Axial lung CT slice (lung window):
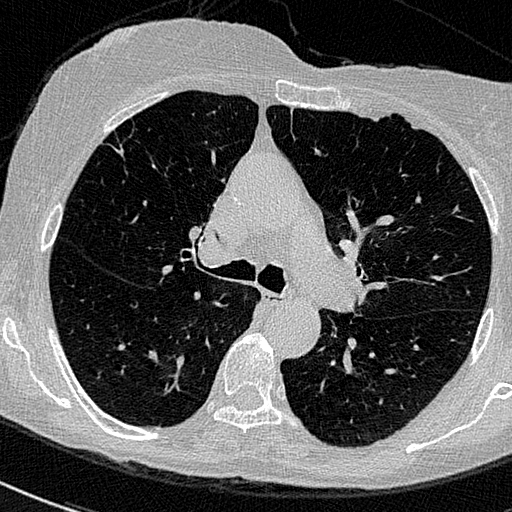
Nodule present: no